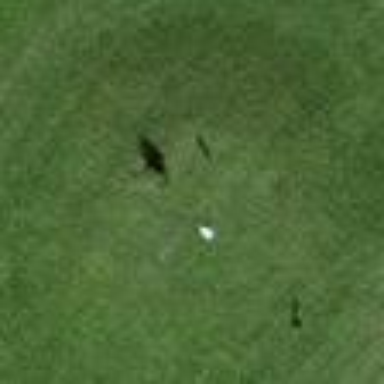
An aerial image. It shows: Picturesque green golfing area with grass land use.